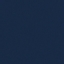
Land use / land cover: SeaLake